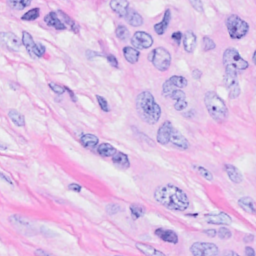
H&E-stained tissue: Breast